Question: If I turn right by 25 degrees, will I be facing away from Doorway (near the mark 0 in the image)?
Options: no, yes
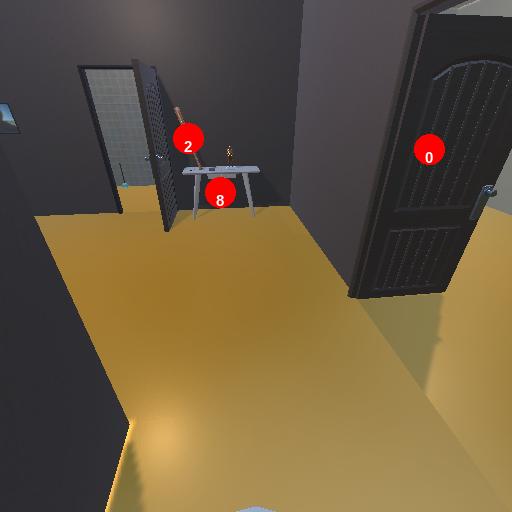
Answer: no